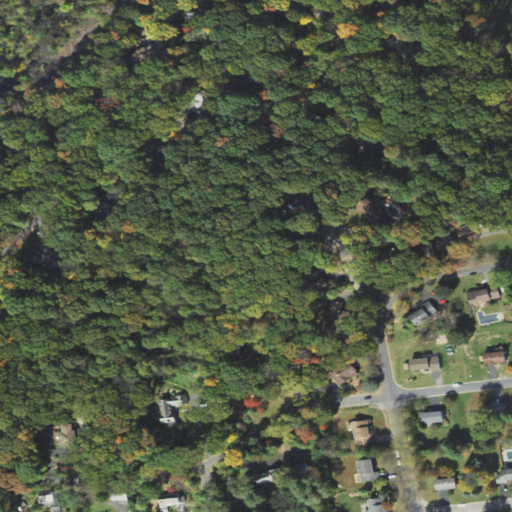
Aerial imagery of mountain in Pennsylvania named Pinetop containing open development, deciduous forest, low intensity development, mixed forest, and woody wetlands